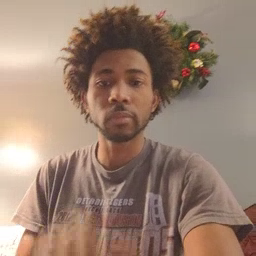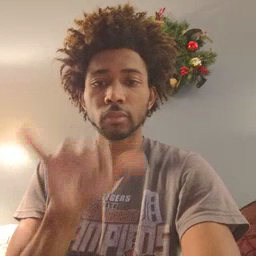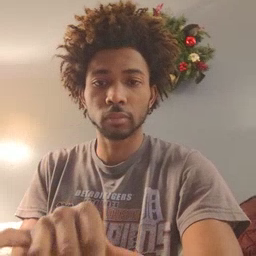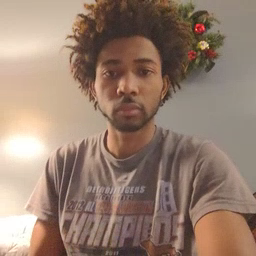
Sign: that